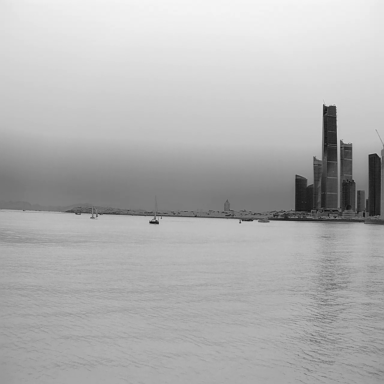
There are 12 objects shown in the infrared image, including three container_ships, four sailboats, and five canoes.